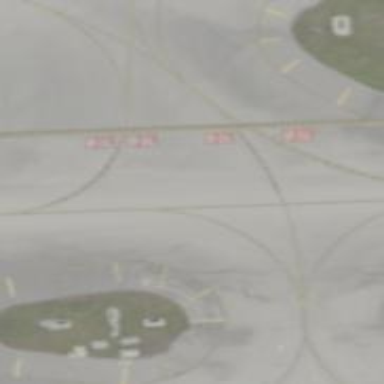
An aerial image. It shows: Image of taxiway at airport.